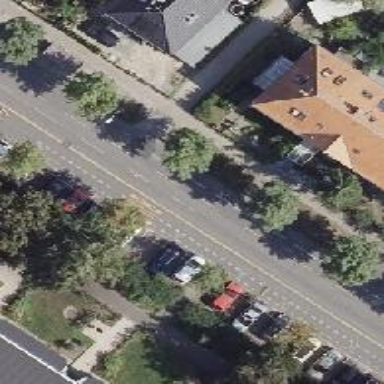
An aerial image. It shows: Tertiary road with asphalt surface. It has separate sidewalks on both sides and lane markings for cycle lanes. There is street side parking available on the right side.